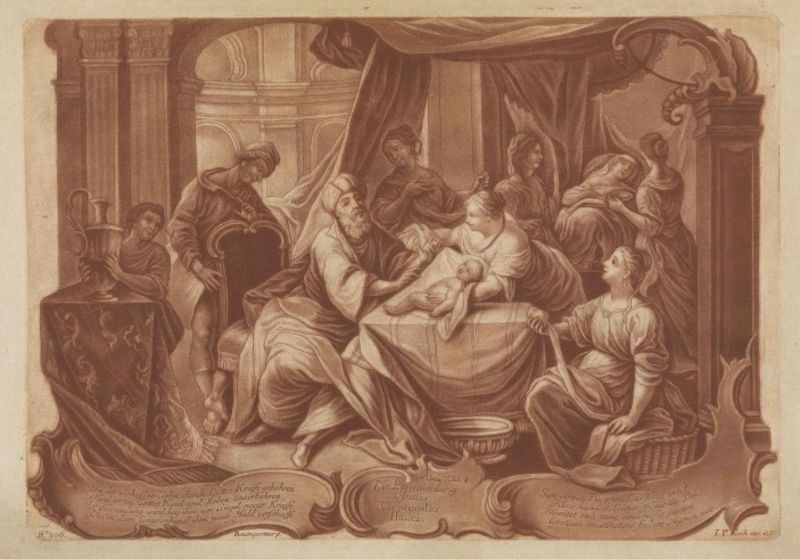
Titel: Die Beschneidung Isaaks
Künstler: Philipp Andreas Kilian
Standort: Karlsruhe
Institution: Staatliche Kunsthalle Karlsruhe
Schlagwörter: gemälde, gruppe, mann, nackt, wasser, baden, frauen, menschen, braun, fenster, frau, hut, kleid, kleider, männer, pfeiler, raum, stuhl, szene, säule, säulen, tisch, zeichnung, zimmer, haus, rot, tuch, teppich, bart, feier, architektur, barock, diener, dienerin, falten, gesicht, schale, schüssel, bild, innenraum, signatur, tischdecke, tischtuch, vorhang, fransen, gewand, haare, interieur, kelch, sessel, stoff, stoffe, tücher, adel, decke, gewänder, kind, mutter, personen, vater, rokoko, seide, amphore, engel, kanne, krug, vase, dutt, schrift, papier, liegen, sitz, bogen, vedute, grafik, graphik, monochrom, baby, pilaster, saal, sepia, kuppel, könig, tafel, gardinen, polster, vorhänge, weib, weiber, inschrift, streifen, bett, korb, deutsch, faltenwurf, laken, junge, liegend, zeigen, freude, halle, bad, gefäß, knabe, krank, orient, palast, amme, becken, druck, druckgraphik, druckgrafik, stich, kupfer, schwarzweiß, text, knien, scheich, quer, geschenk, arzt, gruppenbild, brokat, kapitelle, wanne, harem, christus, jesus, antik, müde, priester, baldachin, könige, tempel, gelehrter, elisabeth, heilige, schnecke, schüsseln, taufe, maria, kupferstich, orientalismus, reproduktion, turban, dienerinnen, rötel, arabien, drache, antikisch, christi, joseph, schwach, sultan, geburt, krippe, säugling, waschung, mägde, hallen, tafeln, staffelung, neugeborenes, geschenke, abraham, passion, kupplerin, klage, schriftbänder, röthel, darbringung, beschneidung, beschneidung christi, simeon, hebamme, kindbett, salomon, rötelzeichnung, shrift, rundgewölbe, kindchen, mariae geburt, myth, kond, wochenbett, gratulation, neugeborener, röthek, roccai, krug schüssel, hebame